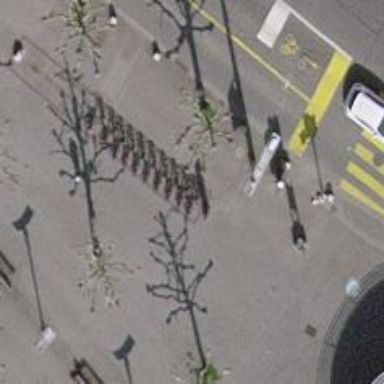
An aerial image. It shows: Bicycle rental facility.